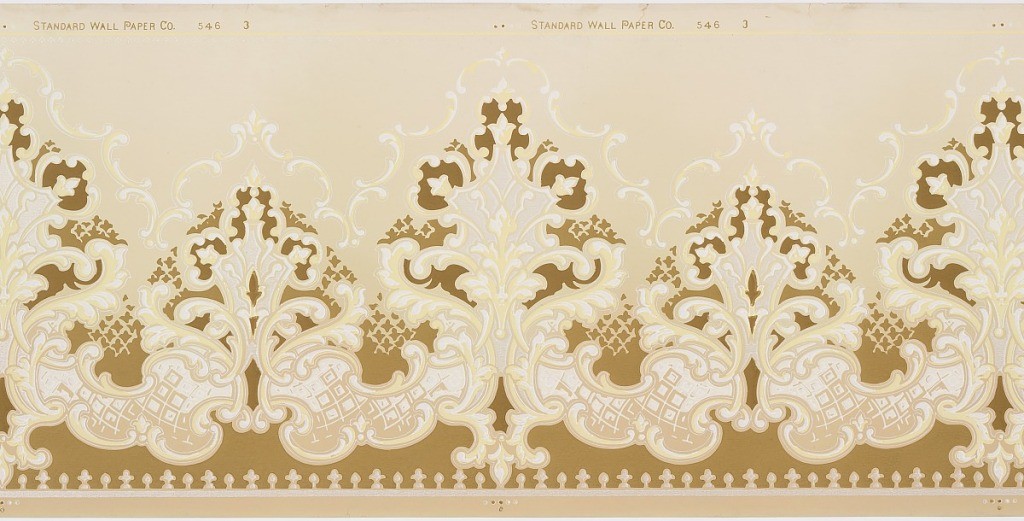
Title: Frieze
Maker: Standard Wall-Paper Company, Standard Wall-Paper Company, Sandy Hill, New York
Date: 1905–1915
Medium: Machine-printed paper
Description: A repeating design of elaborate arabesques silhouetted in a darker color with a "halo" of a scrolling acanthus design upon a ground that is dark at the base, and light above the design. Very elaborate, but monochromatic. Printed in white, cream, beige, taupe and pale yellow.